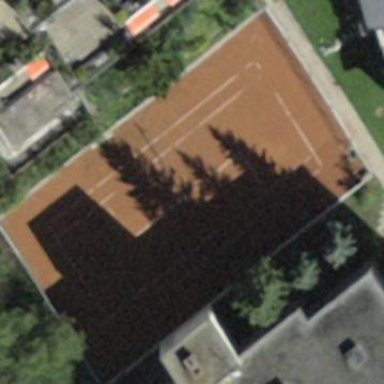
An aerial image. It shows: Tennis court on pitch designated for leisure land.